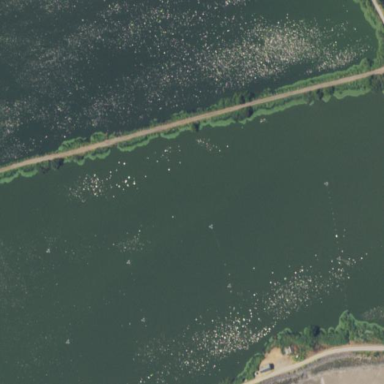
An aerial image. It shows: Reservoir of water next to man-made wastewater plant.